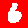
Digit: 6